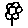
Label: flower